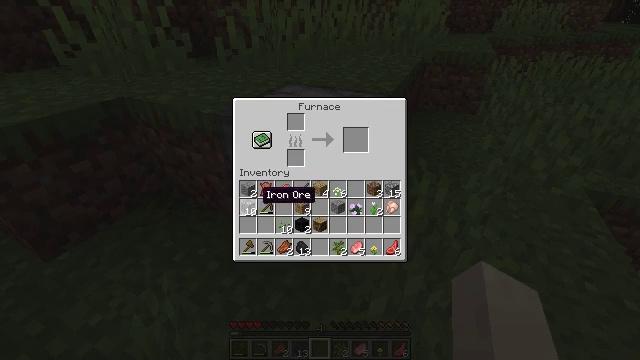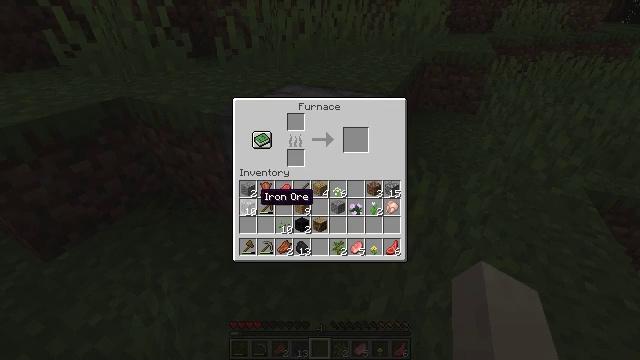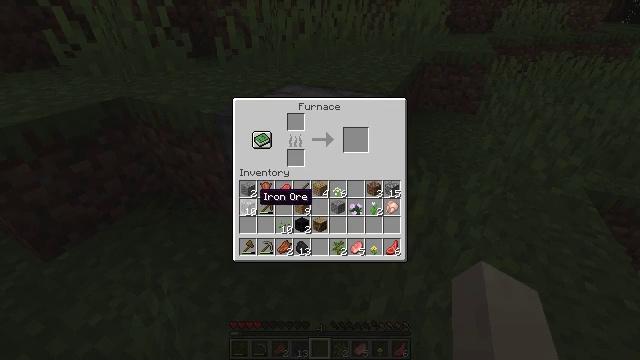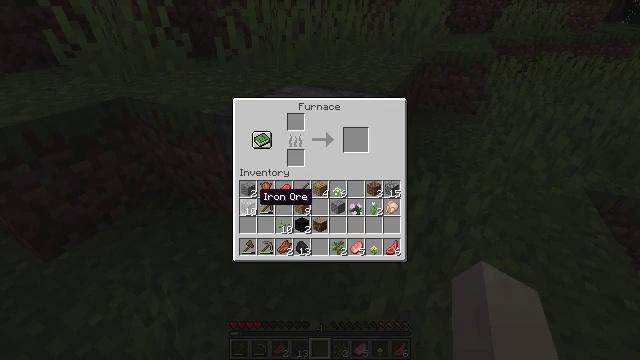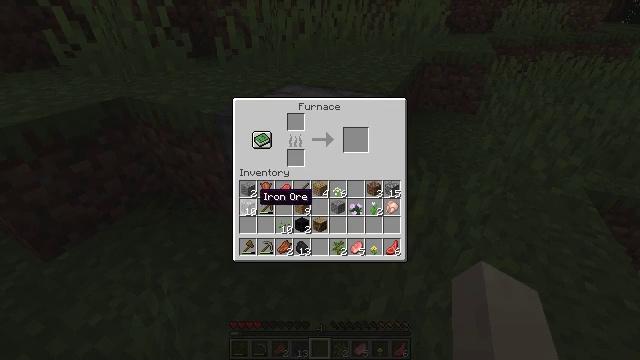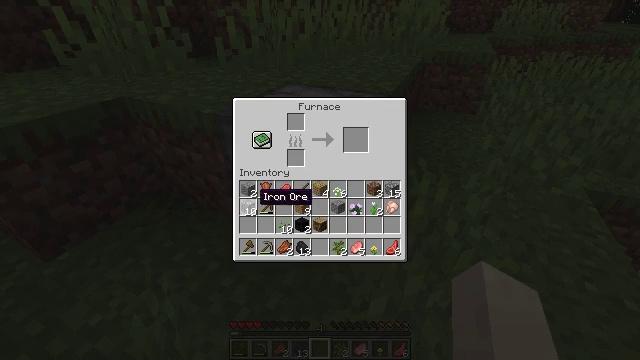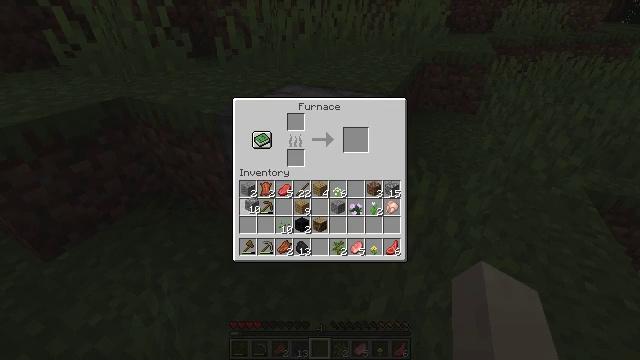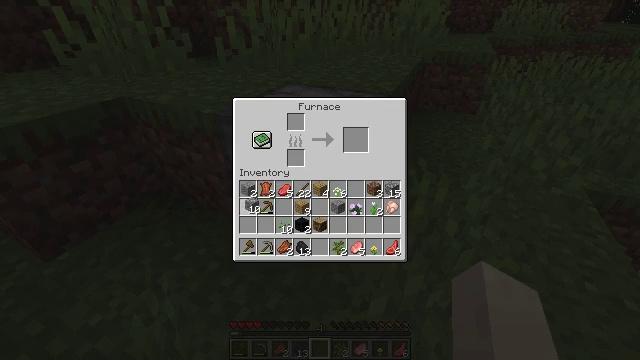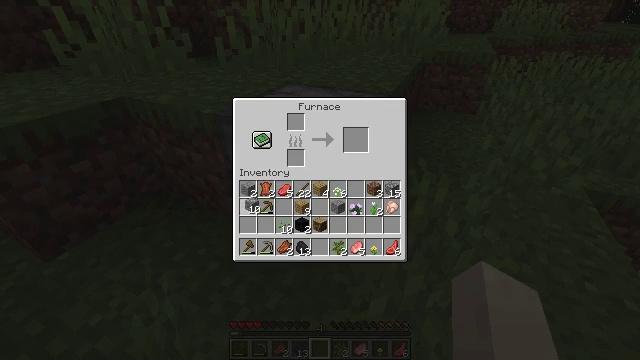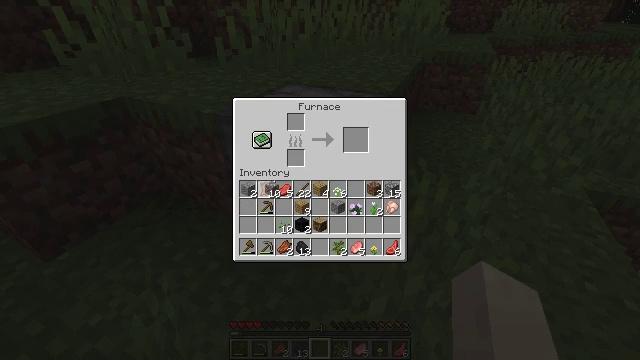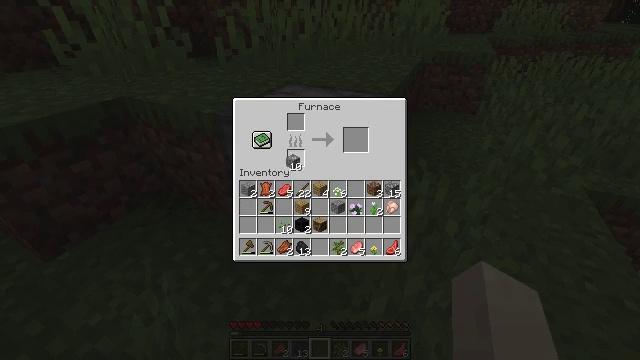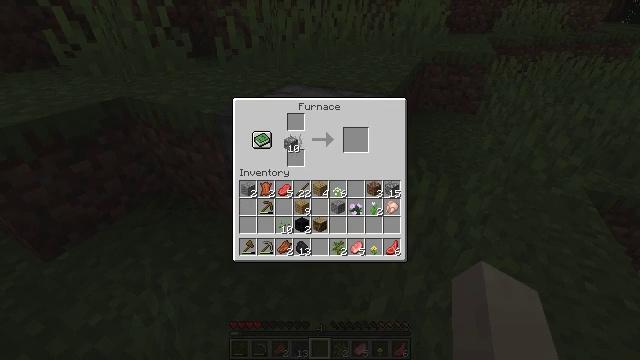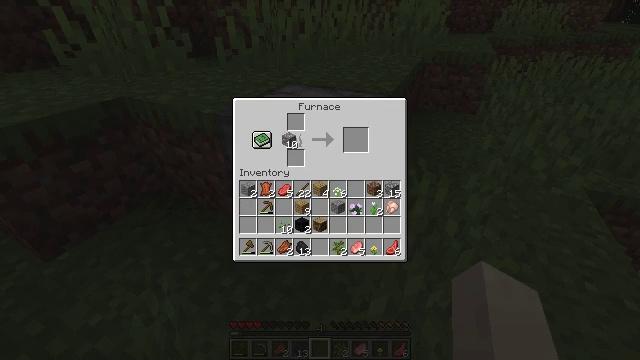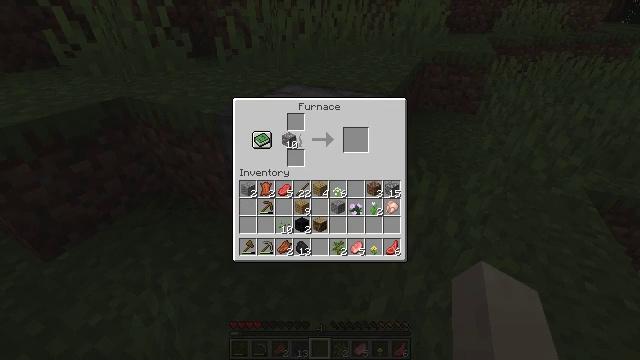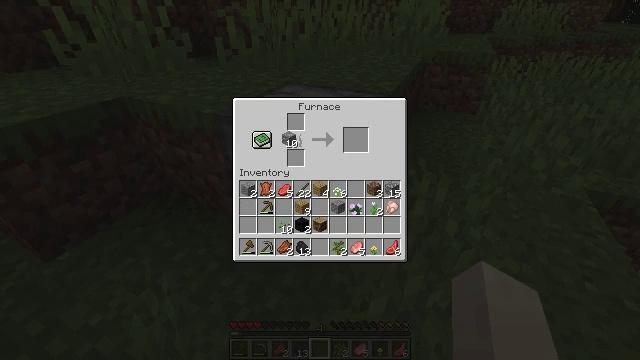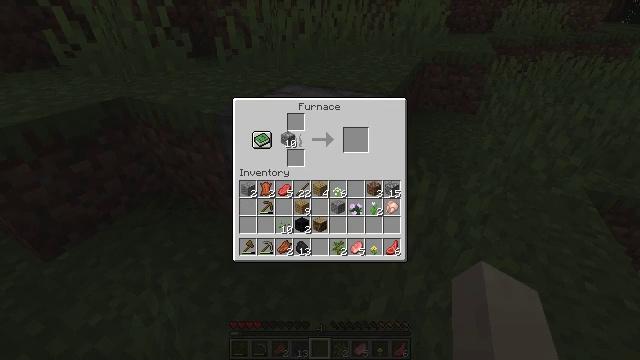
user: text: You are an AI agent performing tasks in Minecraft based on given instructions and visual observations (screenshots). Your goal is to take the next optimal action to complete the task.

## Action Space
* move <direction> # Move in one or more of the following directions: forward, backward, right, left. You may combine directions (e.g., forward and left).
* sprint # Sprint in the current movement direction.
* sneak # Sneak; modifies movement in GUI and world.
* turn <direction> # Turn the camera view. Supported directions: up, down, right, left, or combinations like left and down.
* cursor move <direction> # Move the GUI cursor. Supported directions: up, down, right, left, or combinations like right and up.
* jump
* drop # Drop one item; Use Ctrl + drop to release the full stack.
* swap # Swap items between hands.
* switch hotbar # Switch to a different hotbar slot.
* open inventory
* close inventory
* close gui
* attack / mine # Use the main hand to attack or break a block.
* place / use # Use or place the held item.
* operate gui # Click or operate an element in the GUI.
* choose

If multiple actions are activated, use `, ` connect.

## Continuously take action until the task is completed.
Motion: motion action
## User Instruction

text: Collect the light gray bed.
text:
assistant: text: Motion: no_op
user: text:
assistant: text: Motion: no_op
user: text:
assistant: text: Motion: no_op
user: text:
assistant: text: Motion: no_op
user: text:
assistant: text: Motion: no_op
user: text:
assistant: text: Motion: operate gui
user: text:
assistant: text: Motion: operate gui
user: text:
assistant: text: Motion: operate gui
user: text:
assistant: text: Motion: cursor move right and up
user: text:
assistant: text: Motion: cursor move right and up
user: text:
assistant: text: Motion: cursor move up
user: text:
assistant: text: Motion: no_op
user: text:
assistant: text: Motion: no_op
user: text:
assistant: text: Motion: no_op
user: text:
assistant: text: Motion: no_op
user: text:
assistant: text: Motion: no_op
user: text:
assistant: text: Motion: no_op
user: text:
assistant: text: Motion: no_op
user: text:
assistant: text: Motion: no_op
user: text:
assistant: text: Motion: no_op
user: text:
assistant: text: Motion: no_op
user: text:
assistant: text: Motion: no_op
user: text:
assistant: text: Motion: operate gui
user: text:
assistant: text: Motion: operate gui
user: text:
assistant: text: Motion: operate gui
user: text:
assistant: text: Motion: operate gui
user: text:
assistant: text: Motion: no_op
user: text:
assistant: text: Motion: no_op
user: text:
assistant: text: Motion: no_op
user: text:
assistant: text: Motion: no_op